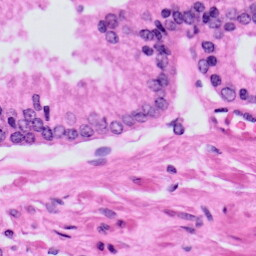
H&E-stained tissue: Prostate